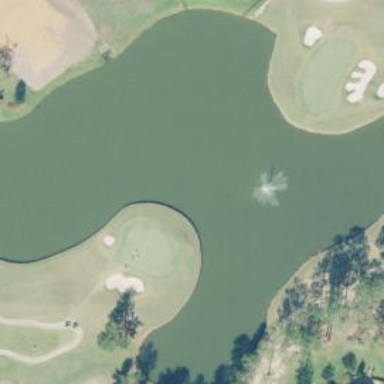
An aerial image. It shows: Golf hole.